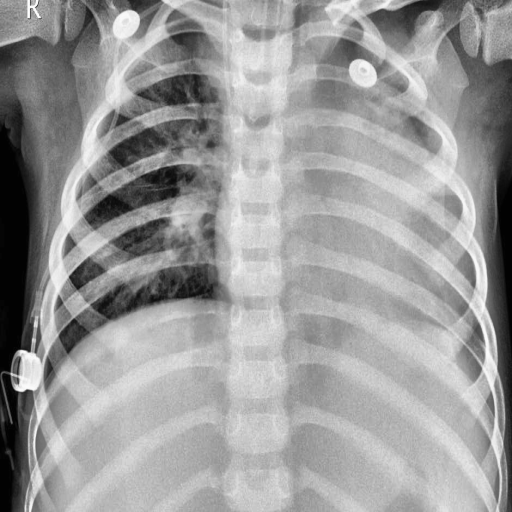
Finding: PNEUMONIA